Question: I Know this question has been asked in a hundred different ways (and thats just on this site). But I'm struggling to put all the pieces together.
I would like 'UITableViewCell' to look like this:

It has multple legends and several fields. The legends are static and wont change but the corressponding labels will vary in width and height. Therefore so will the cells. I need the legends to always align with their labels.
I have tried to do this using the 'Interface Builder' but don't really understand the autoresizing. Though I'm happy to do this in code.
Does anybody know how to do this or at least have some good links to tutorials, source code etc?
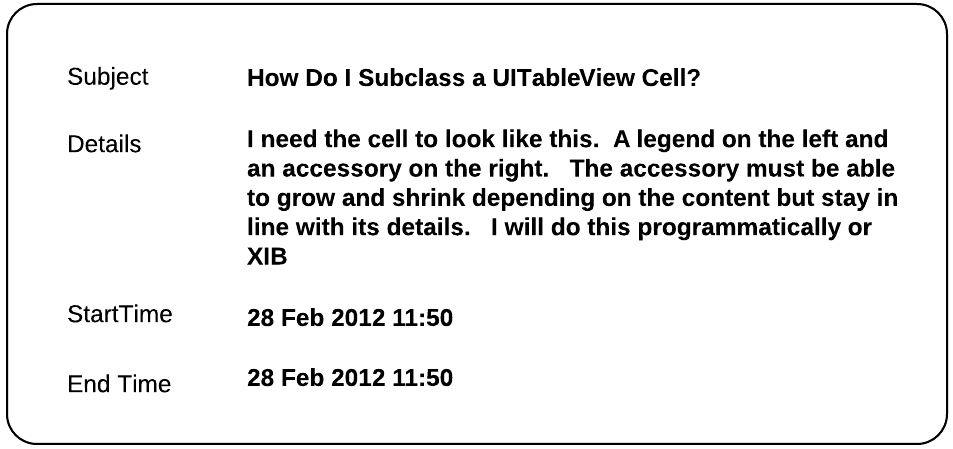
Answer: Putting a full table view inside a cell is . Maybe somebody got it to actually run - that doesn't mean it's best practice or good practice.
I will answer your question after making one very down to earth suggestion. Please consider following Apple's guidelines by putting just a summary of each event in your cells for this table, and allow the user to push down to another view controller to see the details of a particular event. This will probably help you develop your app faster and get to market, then you can think about advanced stuff like customizing individual cell heights at runtime.
That being said, if you insist on putting all your eggs in this basket, then I think you will need to implement your table view cell in IB, note the details for all of your content label frame dimensions, then, at run time, use one of NSString's 'sizeWithFont:constrainedToSize:' methods to determine how big your labels will be. Make them that big. Then from that data compute the height of your cell, and return that value from your table view's 'tableView:heightForRowAtIndexPath:'. This is how I implemented this functionality in an app a few years back. (Frankly I'm not sure that it's still working.) There may be some better methods for figuring out the label size in CoreText, I haven't looked.
A better bet will be to constrain yourself to a limit on the length of text you can put in each label. Then you can just define the labels statically and use a constant-sized cell. Putting it together in IB isn't tough. Just lay everything out, and make sure that you create an IBOutlet and XCode/IB connection for each object you want to manipulate in code.
Good luck!